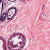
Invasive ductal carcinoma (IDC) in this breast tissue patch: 0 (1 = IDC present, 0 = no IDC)